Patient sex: M
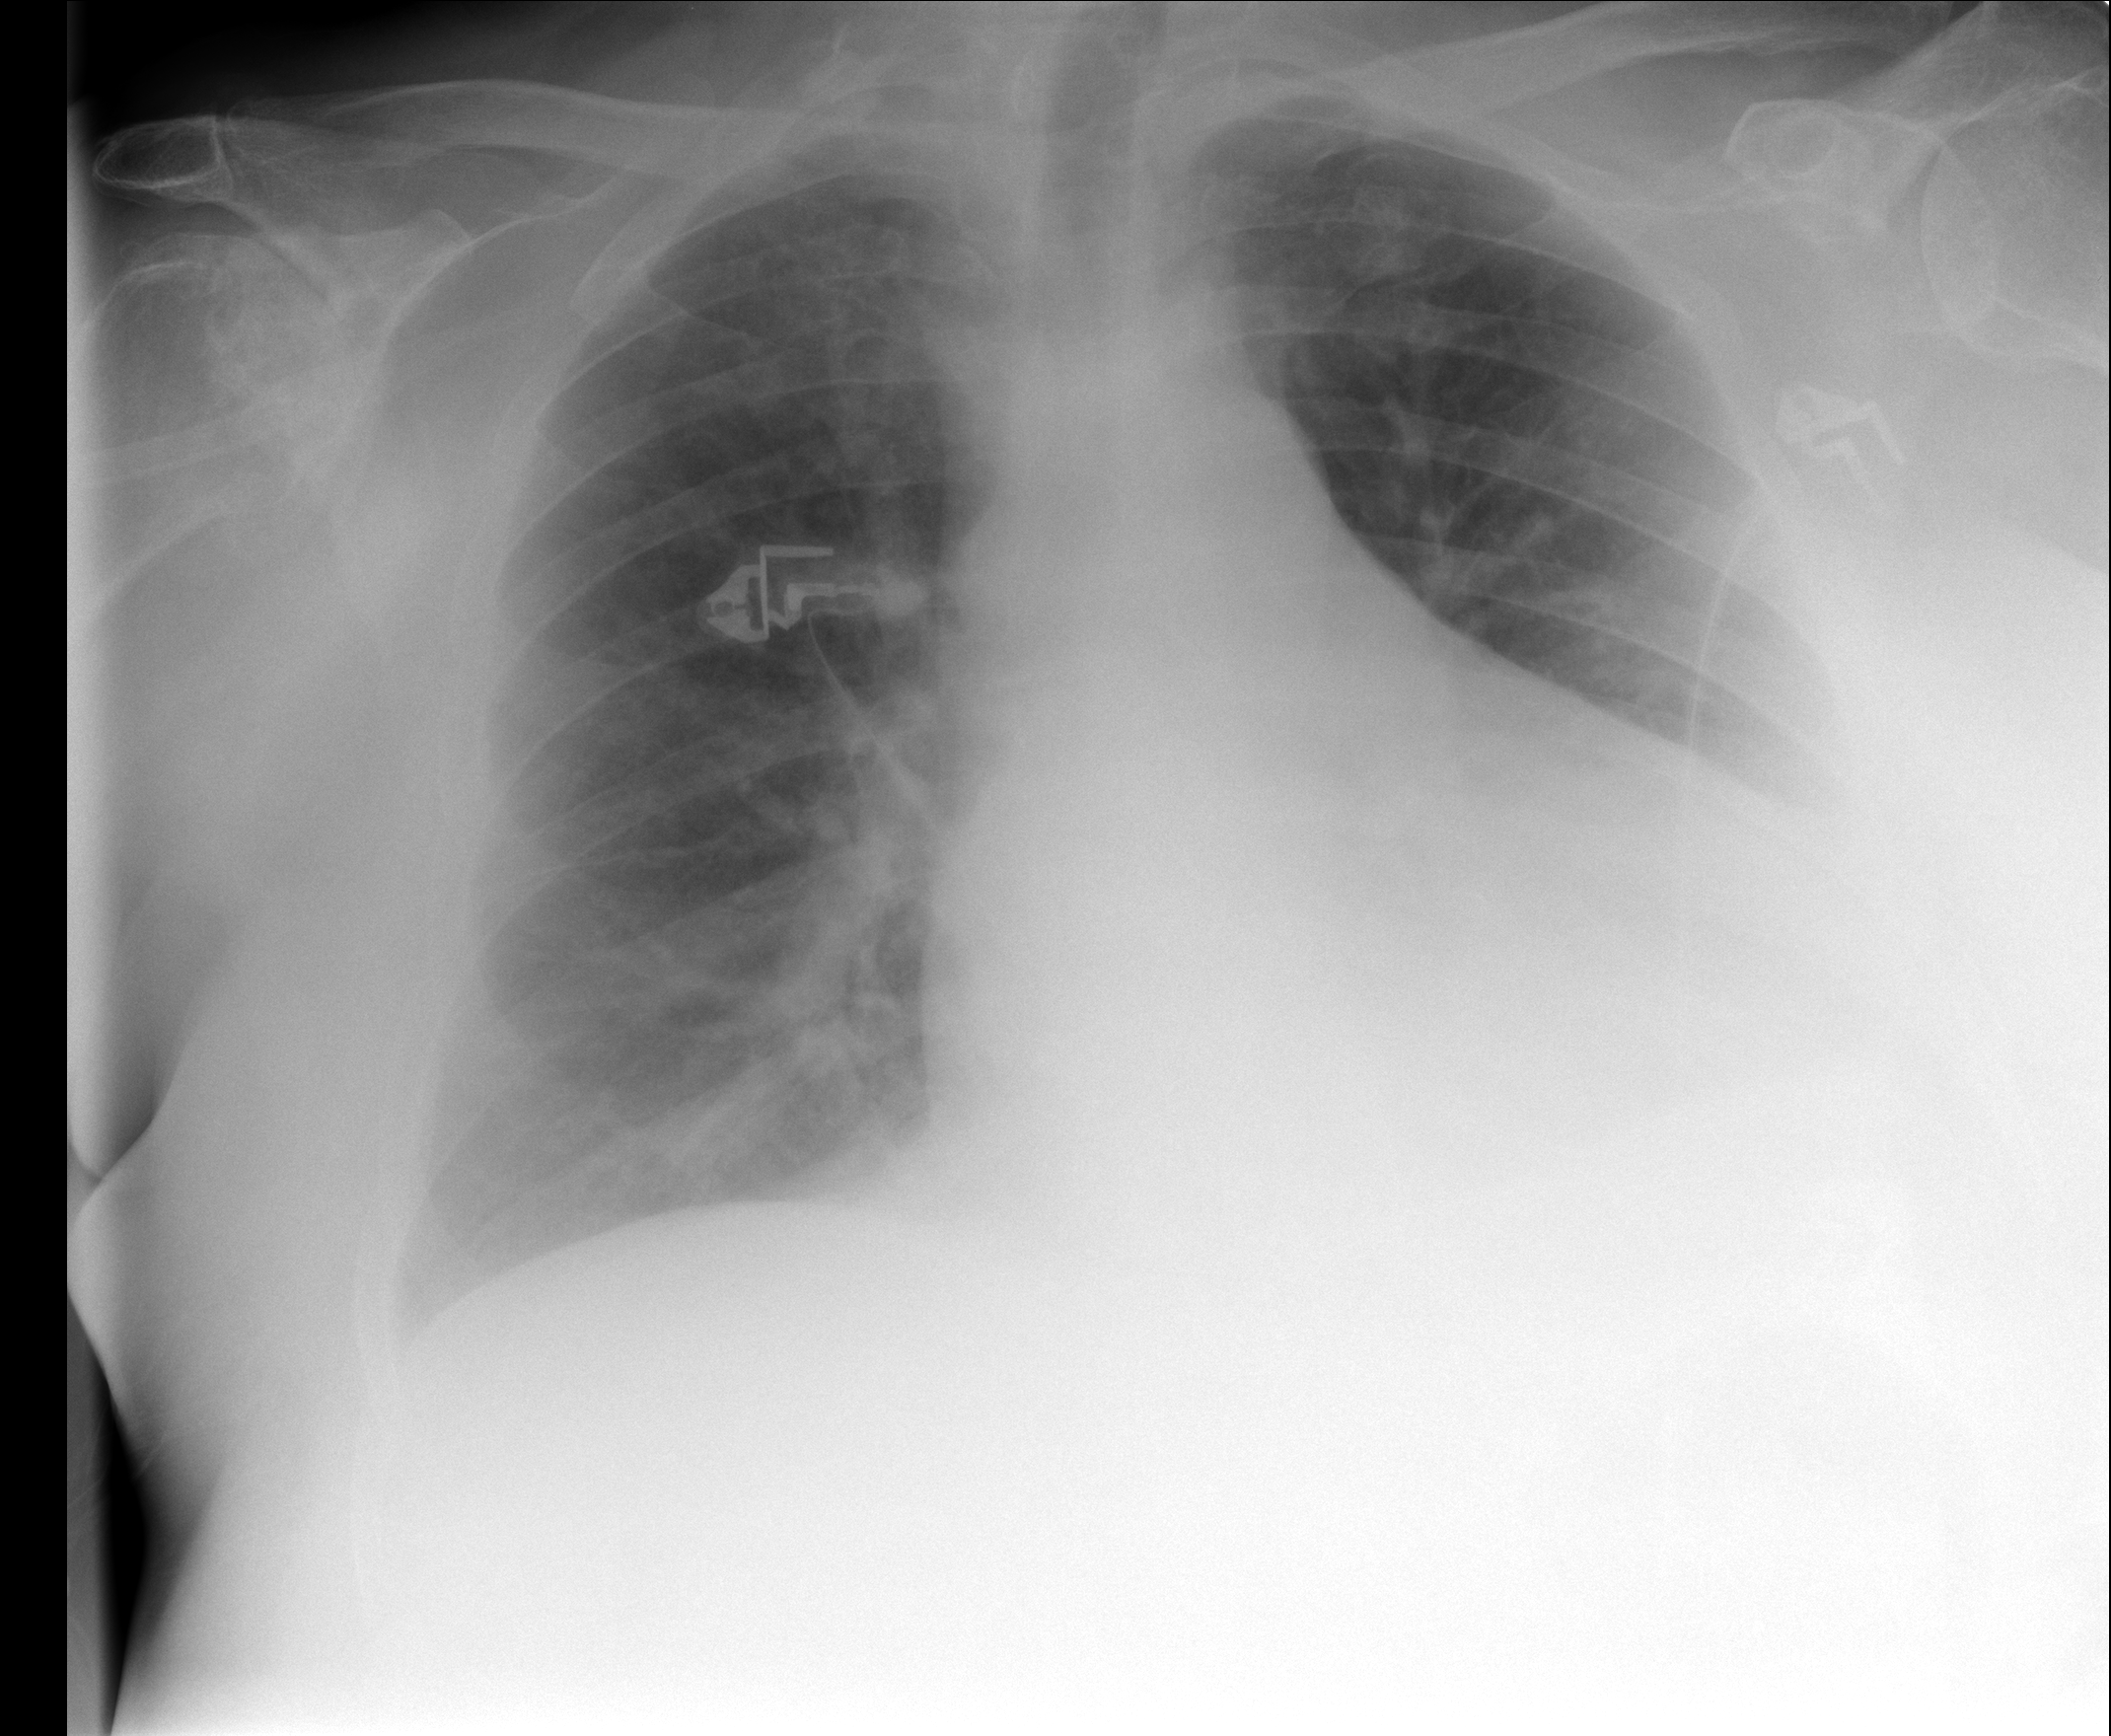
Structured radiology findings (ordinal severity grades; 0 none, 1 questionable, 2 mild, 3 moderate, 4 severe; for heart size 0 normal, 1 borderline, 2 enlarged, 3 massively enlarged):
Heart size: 2
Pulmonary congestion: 2
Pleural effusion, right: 0
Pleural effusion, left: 2
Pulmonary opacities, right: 0
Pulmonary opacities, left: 0
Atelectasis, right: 2
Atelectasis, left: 2